В плоской горизонтально расположенной коробке размером $10\times 10~см$ в беспорядке лежат $N=1000$ маленьких стальных шариков. Масса каждого шарика $m=0.5~мг$. Коробку начинают двигать в горизонтальном направлении с постоянной скоростью $v_0=10~м/с$. Через некоторое время движение шариков в коробке становится хаотичным, подобно движению молекул газа.
Найдите среднюю скорость шариков.
Оцените силы, действующие на стенки коробки. Соударение шариков со стенками и друг с другом считать абсолютно упругими.
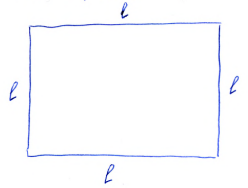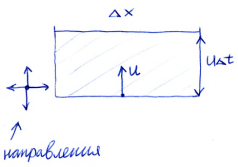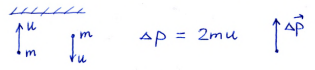
Найдите среднюю скорость шариков.
Решение: Перейдем в СО коробки. Спустя длительное время после начала движения в коробке установится хаотическое движение шариков. Средняя скорость этого движения равна $\bar o$. Поэтому средняя скорость шариков в СО Земли равна $\bar o+\bar{v}_0=\bar{v}_0$ и равна скорости коробки. Далее найдем силу, действующую на стенки коробки. Сила не зависит от инерциальной СО, т.г. ее можно искать в СО коробки.   За время $\Delta t$ до стенки долетят шарики, которые находятся в прямоугольнике $\Delta x\times u\Delta t$ и имеют скорость, направленную к стенке.Число таких шариков равно $\frac{1}{4} n \cdot \Delta x \cdot u \Delta t$. $u$ — среднеквадратичная скорость шариков, $n$ — концентрация шариков, равная $\frac{N}{L_2}$.  Один шарик передает стенке импульс $\Delta p=2mu$. Поэтому за время $\Delta t$ участку $\Delta x$ будет передан суммарный импульс $$\Delta p_z=\Delta p \cdot\left(\frac{1}{4} n \Delta x \cdot u \Delta t\right)=\frac{1}{2} m \frac{N}{L^2} u \cdot \Delta x \cdot \Delta t \\F=\frac{\Delta p_{\Sigma}}{\Delta t}=\frac{1}{2} m \frac{N}{L^2} \cdot u \cdot \Delta x .$$Найдем $u$. Суммарная энергия шариков в СО коробки равна $N\cdot \frac{mu^2}{2}$. Она, как только коробке сообщили скорость $v_0$, была равна $N\cdot \frac{mv_0^2}{2}$, т.к. в СО коробки в тот момент каждому шарику сообщили скорость $v_0$. Т.о. из ЗСЭ: $N \cdot \frac{m u^2}{2}=N \cdot \frac{m v_0^2}{2}$, т.ч. $u=v_0.$
Ответ: Средняя скорость шариков в СО Земли равна $\vec v_0$.

Оцените силы, действующие на стенки коробки.
Решение: Сила действующая на 1 стенку коробки (неважно, какую) равна $$F_0=\frac{1}{2} m \cdot \frac{N}{L^2} \cdot L \cdot v_0=\frac{1}{2} \frac{m N v_0}{L} \approx 25~мН.$$
Ответ: Сила, действующая со стороны шариков на любую из стенок, равна $25~мН.$
Темы:
T, Термодинамика, Распределение Максвелла, Всероссийские, Давление